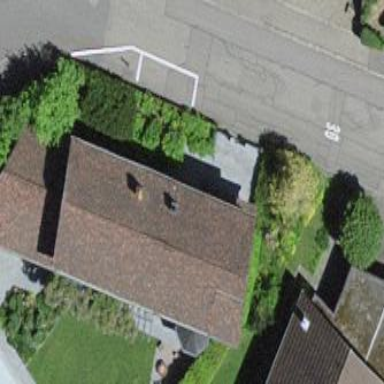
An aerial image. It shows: Simple house.